Question: What is the reading of the measurement in the image?
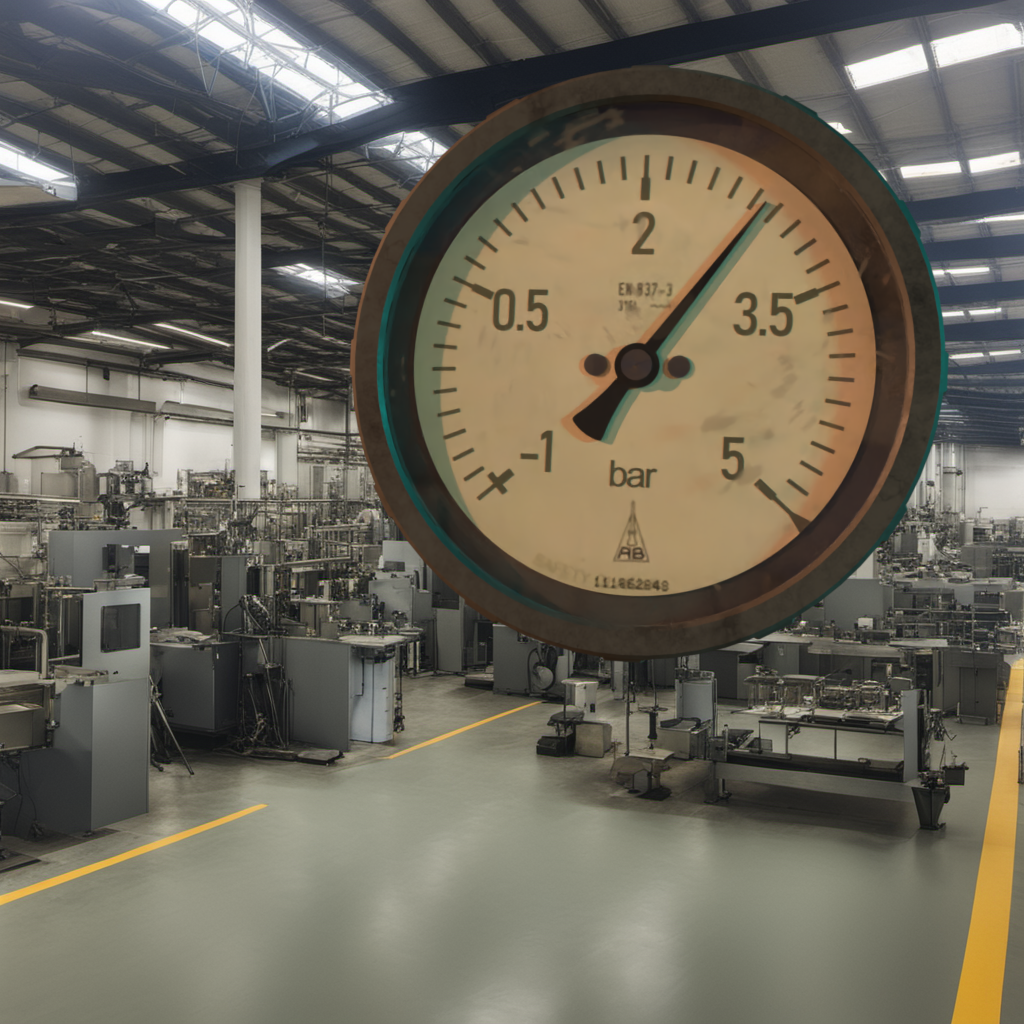
Answer: The result is 2.83
Question: What is the reading range of this measurement?
Answer: The range is from -1 to 5
Question: What is the minimum and maximum reading range of the measurement in the image?
Answer: The minimum value is -1 and the maximum value is 5